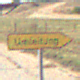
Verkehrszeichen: UmleitungswegweiserRechtsweisend
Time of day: Midday
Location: Outdoor (RoadRail)
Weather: Clear
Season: Summer
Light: Natural